Field crop: maize
Growth stage: 2
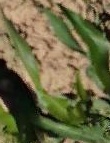
Species: maize